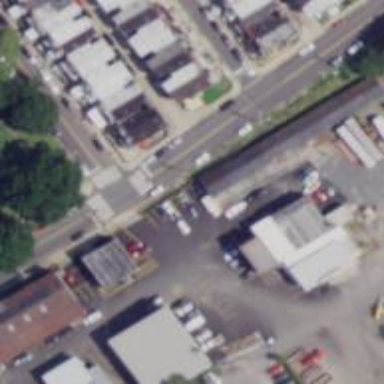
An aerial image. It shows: Alley classified as service road.